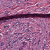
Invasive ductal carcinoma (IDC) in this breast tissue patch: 1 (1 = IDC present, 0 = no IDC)